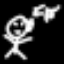
Label: frog